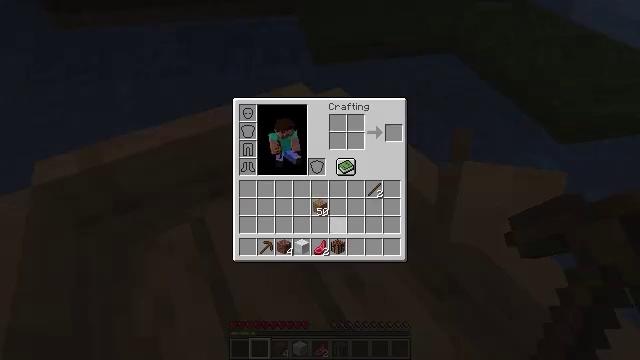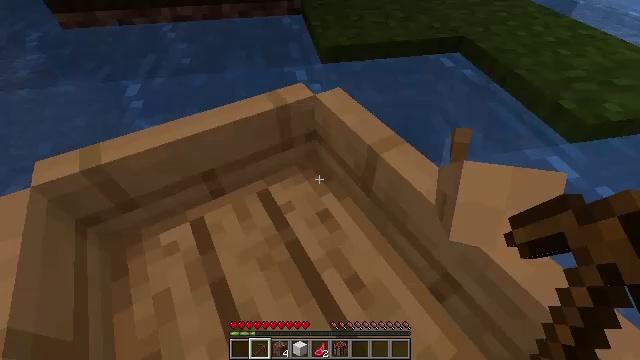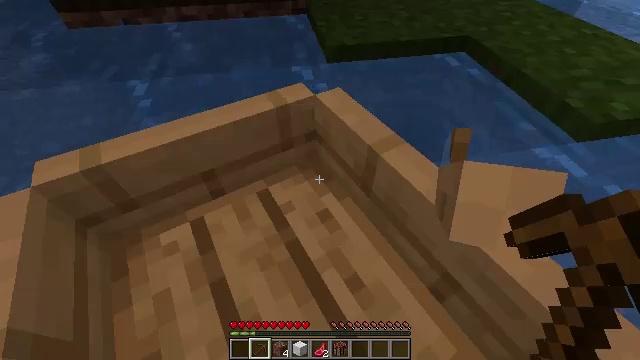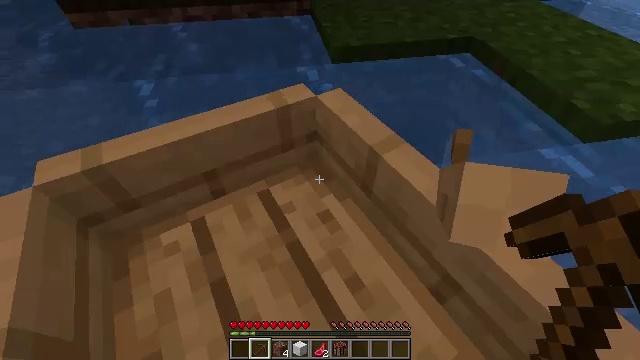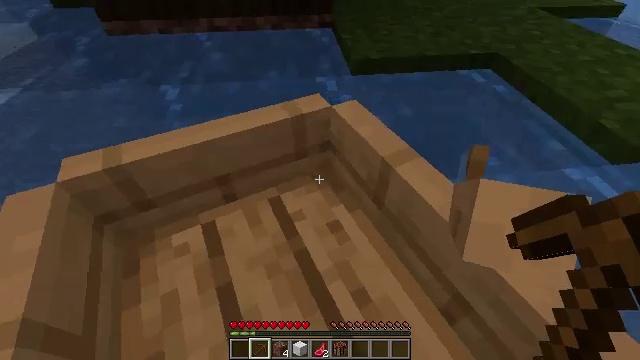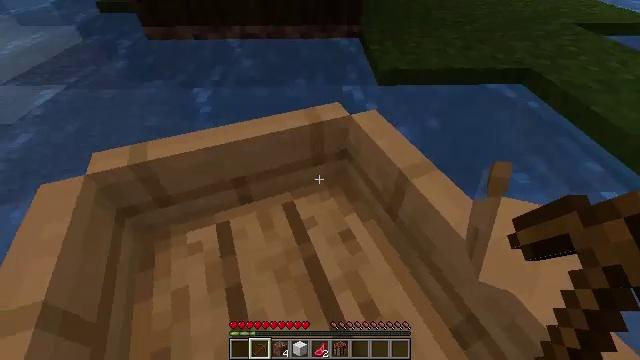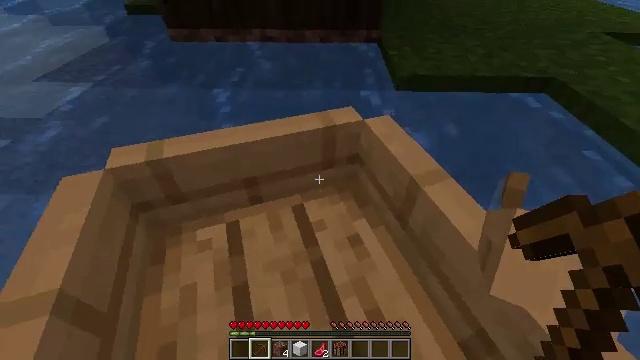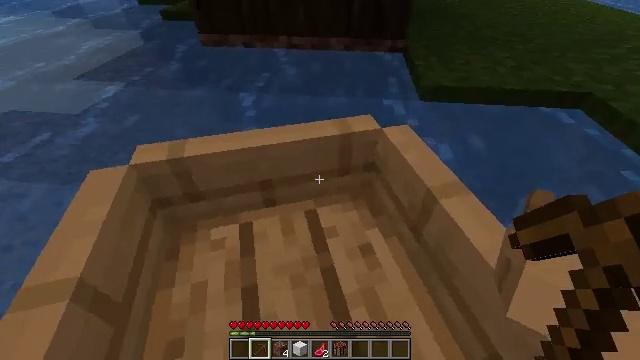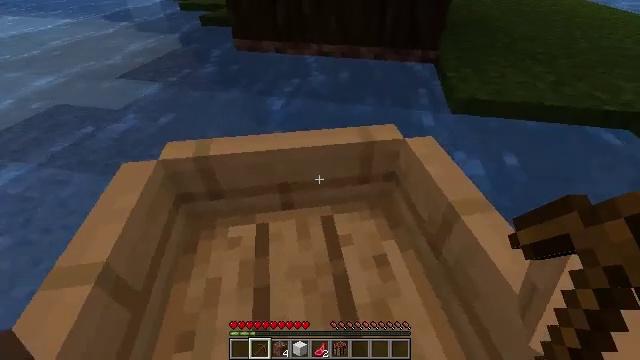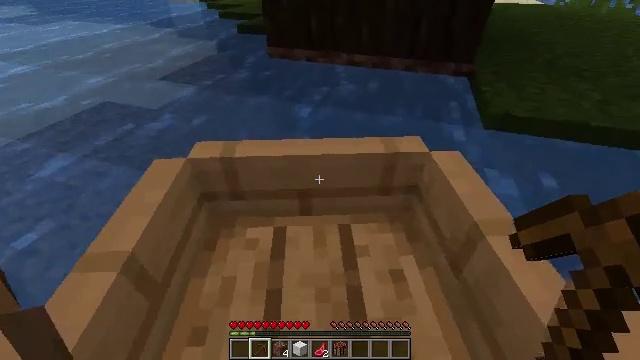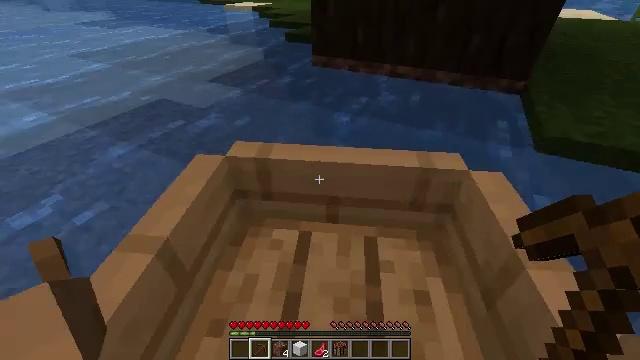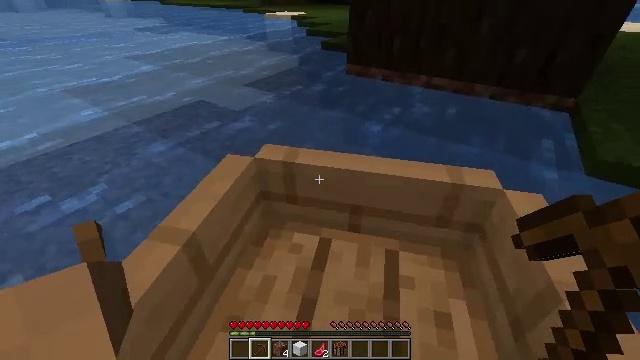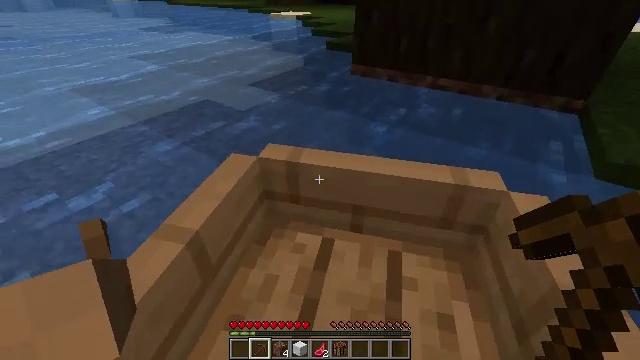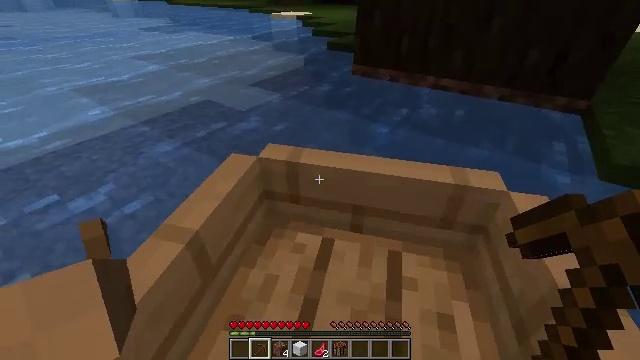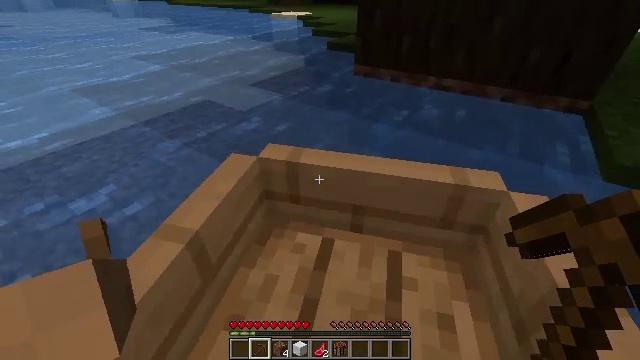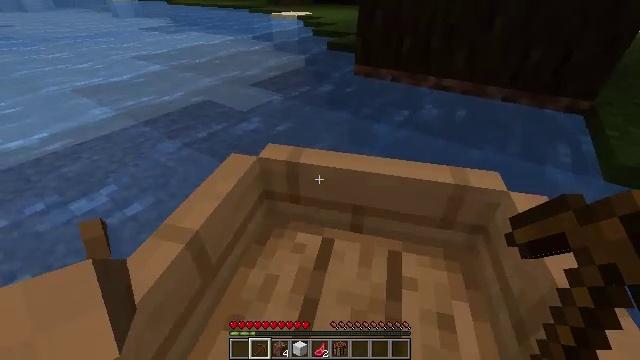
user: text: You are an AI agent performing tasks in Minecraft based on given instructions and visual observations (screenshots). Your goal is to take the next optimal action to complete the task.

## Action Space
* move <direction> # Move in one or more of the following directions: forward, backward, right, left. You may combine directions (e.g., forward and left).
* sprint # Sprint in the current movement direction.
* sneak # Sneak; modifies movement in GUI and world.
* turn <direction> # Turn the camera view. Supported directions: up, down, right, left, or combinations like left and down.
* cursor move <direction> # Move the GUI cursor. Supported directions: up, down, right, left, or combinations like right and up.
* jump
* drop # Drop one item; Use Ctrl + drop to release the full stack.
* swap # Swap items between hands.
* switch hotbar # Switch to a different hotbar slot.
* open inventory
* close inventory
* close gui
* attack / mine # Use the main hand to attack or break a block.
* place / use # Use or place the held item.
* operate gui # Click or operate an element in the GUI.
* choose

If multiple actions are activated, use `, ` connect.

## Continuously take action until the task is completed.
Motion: motion action
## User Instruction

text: Chop down the dark oak log.
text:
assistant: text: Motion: close inventory
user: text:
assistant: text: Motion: close inventory
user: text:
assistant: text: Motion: close inventory
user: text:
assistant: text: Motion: turn left and up
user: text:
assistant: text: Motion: turn left and up
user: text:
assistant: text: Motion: turn left
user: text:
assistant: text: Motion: turn left and up
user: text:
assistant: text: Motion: turn left and up
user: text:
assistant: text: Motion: turn left and up
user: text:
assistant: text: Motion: turn left and up
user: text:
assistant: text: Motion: turn left and up
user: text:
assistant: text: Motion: no_op
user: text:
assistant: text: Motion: no_op
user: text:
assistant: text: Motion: no_op
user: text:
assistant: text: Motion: no_op
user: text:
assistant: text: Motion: no_op
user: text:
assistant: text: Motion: turn down
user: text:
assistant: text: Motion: sprint, turn right and down
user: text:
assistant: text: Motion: sprint, turn right and down
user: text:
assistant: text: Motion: sprint
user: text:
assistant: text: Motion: sprint, turn right and down
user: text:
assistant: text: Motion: turn right and down
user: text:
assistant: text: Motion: turn right and down
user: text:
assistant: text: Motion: turn right and down
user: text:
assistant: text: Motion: turn right and down
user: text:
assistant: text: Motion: turn down
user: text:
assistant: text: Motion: no_op
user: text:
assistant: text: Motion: no_op
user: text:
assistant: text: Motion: no_op
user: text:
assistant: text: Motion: sprint